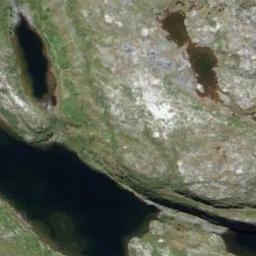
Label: wetland